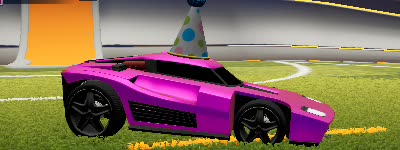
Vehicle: breakout